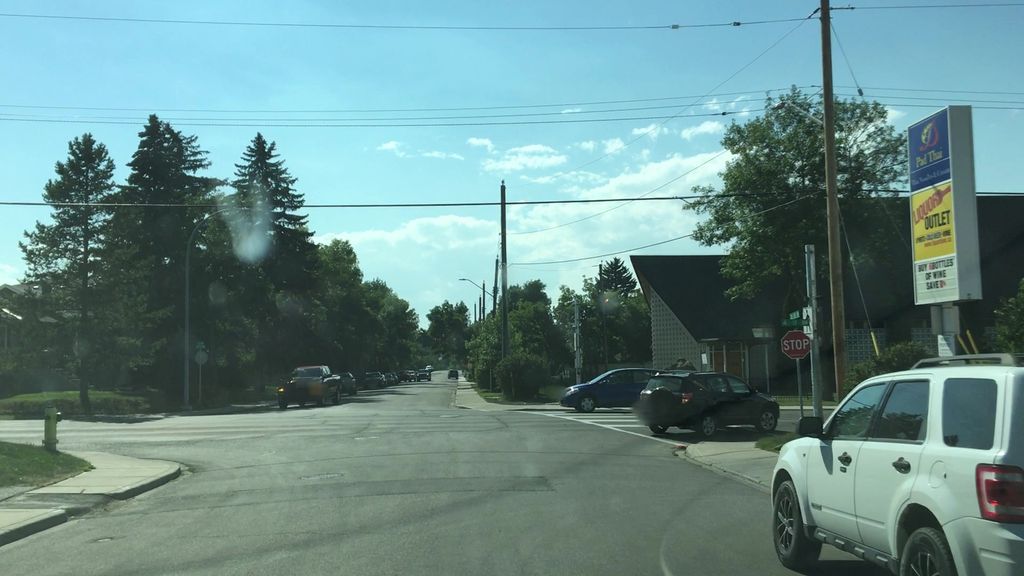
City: calgary